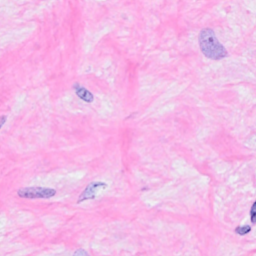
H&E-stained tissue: Breast